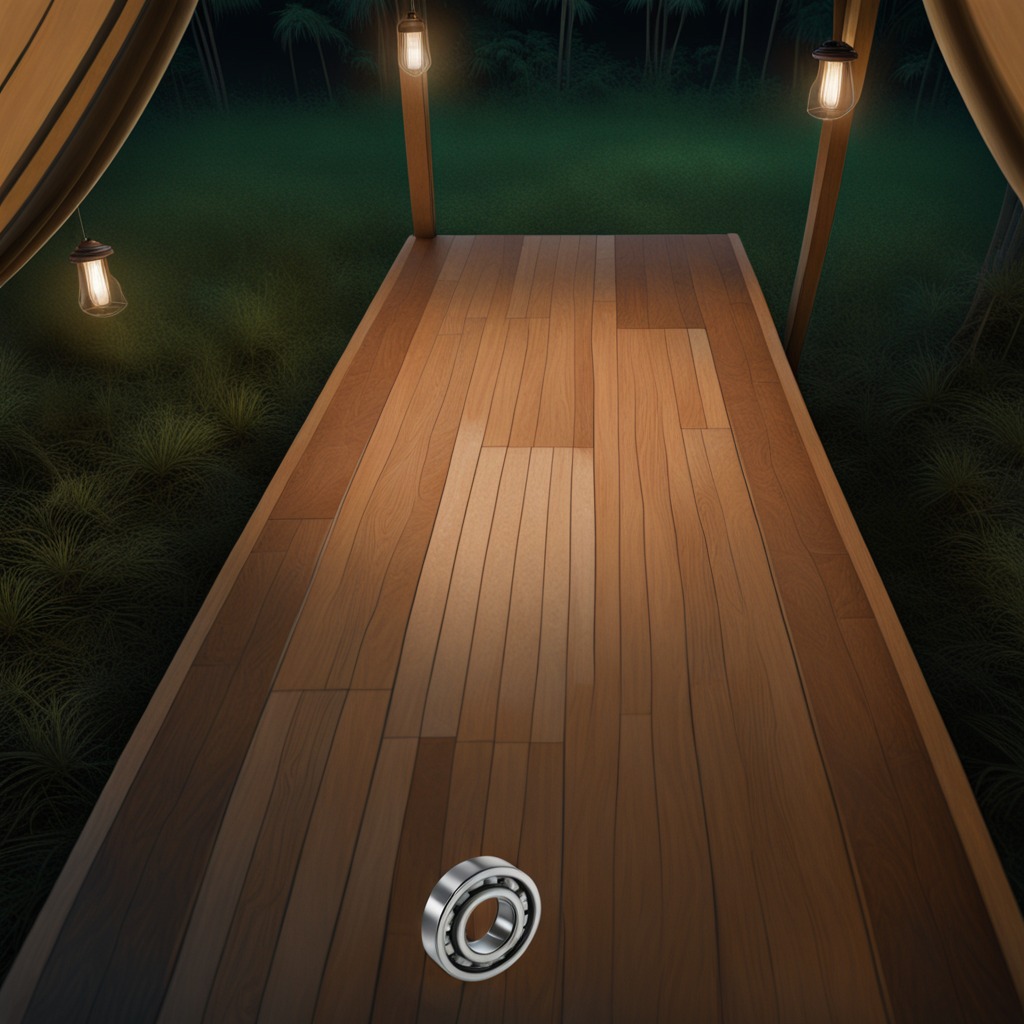
A metal ball bearing lies on the wooden table.